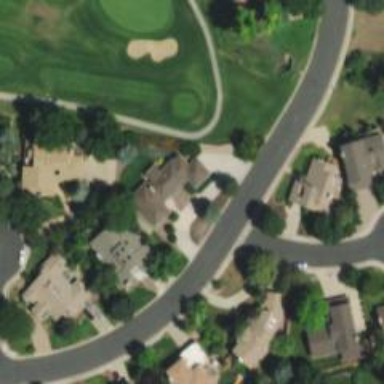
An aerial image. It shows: Path designated for golf carts.